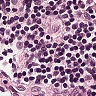
Metastatic tissue present: no